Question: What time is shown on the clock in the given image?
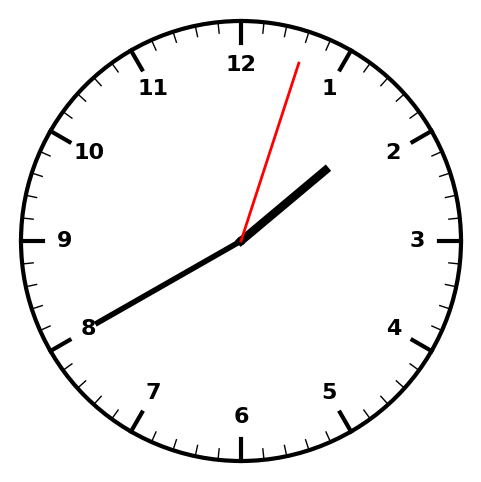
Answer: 01:40:03